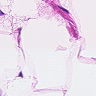
Metastatic tissue present: no